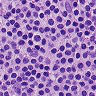
Metastatic tissue present: no